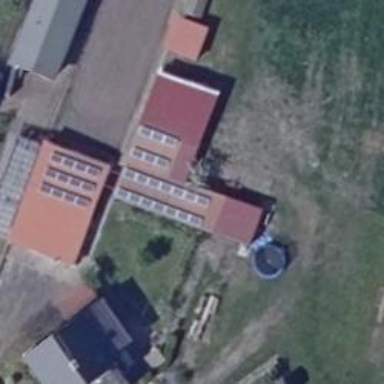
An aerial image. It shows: Solar-powered generator using photovoltaic technology. This small installation generates electricity through solar photovoltaic panels.